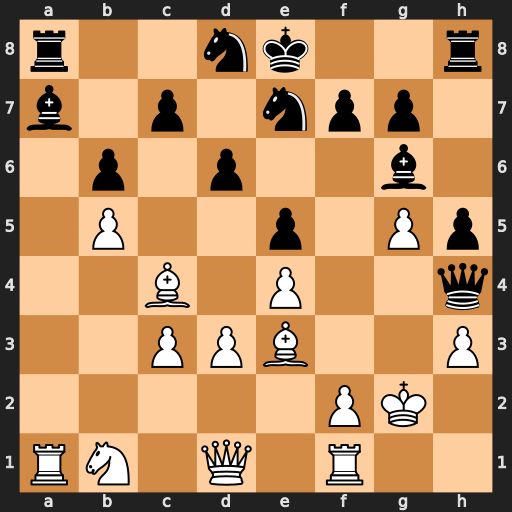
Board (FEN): r2nk2r/b1p1npp1/1p1p2b1/1P2p1Pp/2B1P2q/2PPB2P/5PK1/RN1Q1R2
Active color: w
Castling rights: kq
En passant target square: -
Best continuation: Nd2 Ne6 Bxe6 fxe6 Nf3 Bxe4 Ra4 Bxf3+ Qxf3 Qxa4 Qxa8+ Kd7 Qxh8